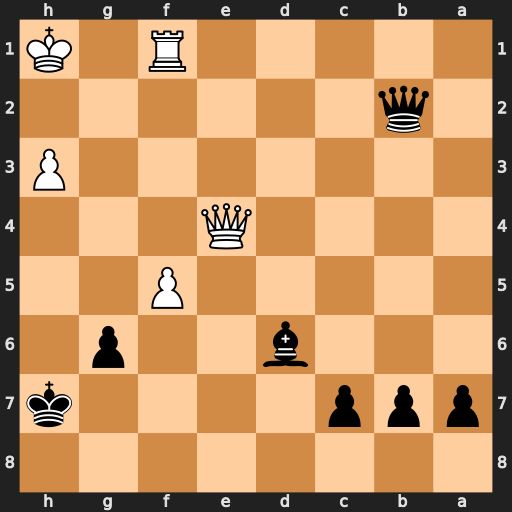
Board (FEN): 8/ppp4k/3b2p1/5P2/4Q3/7P/1q6/5R1K
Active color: b
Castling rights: -
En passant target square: -
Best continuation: Qh2#